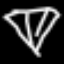
Label: diamond